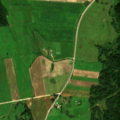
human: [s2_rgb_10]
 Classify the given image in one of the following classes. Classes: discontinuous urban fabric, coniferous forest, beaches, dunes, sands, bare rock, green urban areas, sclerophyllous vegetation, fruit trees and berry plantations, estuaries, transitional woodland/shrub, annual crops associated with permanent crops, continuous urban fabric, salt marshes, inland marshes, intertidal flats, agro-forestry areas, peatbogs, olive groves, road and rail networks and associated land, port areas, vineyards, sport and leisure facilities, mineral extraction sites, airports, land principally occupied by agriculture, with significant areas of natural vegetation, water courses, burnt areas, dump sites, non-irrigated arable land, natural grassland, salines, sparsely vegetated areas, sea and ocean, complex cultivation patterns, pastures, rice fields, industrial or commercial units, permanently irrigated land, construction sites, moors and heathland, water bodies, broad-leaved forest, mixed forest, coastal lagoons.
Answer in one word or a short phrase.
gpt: non-irrigated arable land, pastures, complex cultivation patterns, land principally occupied by agriculture, with significant areas of natural vegetation, coniferous forest, mixed forest, transitional woodland/shrub